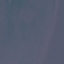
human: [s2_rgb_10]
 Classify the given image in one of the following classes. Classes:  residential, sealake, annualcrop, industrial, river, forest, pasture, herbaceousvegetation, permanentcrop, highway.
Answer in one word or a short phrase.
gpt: SeaLake